Question: I'm programing app that will display data from RSS feed. I need just little view to show small image and description.
I have custom ListBox with one stackPanel where is an and .
Problem is: each item in that listbox has some height, but i need that height to change dynamically by the length of text and size of image.
There's my ListBox:
'''
<ListBox x:Name="gui_listNovinky" SelectedIndex="-1" Height="500" VerticalAlignment="Top" ScrollViewer.VerticalScrollBarVisibility="Hidden" HorizontalContentAlignment="Stretch" >
<ListBox.ItemTemplate>
<DataTemplate>
<Border BorderThickness="0,1,0,0" BorderBrush="Black" Margin="10">
<StackPanel Name="stackpanel" Orientation="Horizontal" Height="500">
<StackPanel Width="435" Height="1000">
<Image Source="{Binding Image}" Height="200" Width="230" VerticalAlignment="Top"/>
<TextBlock Text="{Binding Description}" MaxHeight="290" FontSize="20" VerticalAlignment="Top" Foreground="Black" TextWrapping="Wrap" />
</StackPanel>
</StackPanel>
</Border>
</DataTemplate>
</ListBox.ItemTemplate>
</ListBox>
'''
And there is how it look like. You can see that annoying free space below the image and the text. So ugly... :(

I will so thankful for solution. :)
PS: If there is mistakes in my English, dont be afraid to ask and i will explain it. :)
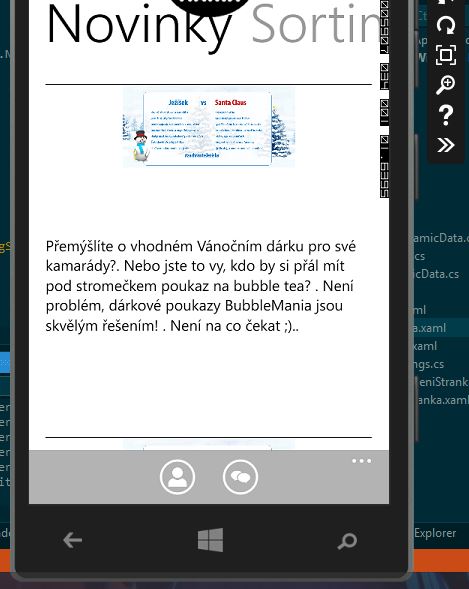
Answer: Do not enforce size inside data template. Modified DataTemplate which will solve the problem.
'''
<DataTemplate>
<Border BorderThickness="0,1,0,0"
BorderBrush="Black"
Margin="10">
<Grid>
<Grid.RowDefinitions>
<RowDefinition Height="Auto" />
<RowDefinition />
</Grid.RowDefinitions>
<Image Source="{Binding Image}"
Height="200"
Width="230"
VerticalAlignment="Top" />
<TextBlock Text="{Binding Description}"
MaxHeight="290"
FontSize="20"
Grid.Row="1"
VerticalAlignment="Top"
Foreground="Black"
TextWrapping="Wrap" />
</Grid>
</Border>
</DataTemplate>
'''